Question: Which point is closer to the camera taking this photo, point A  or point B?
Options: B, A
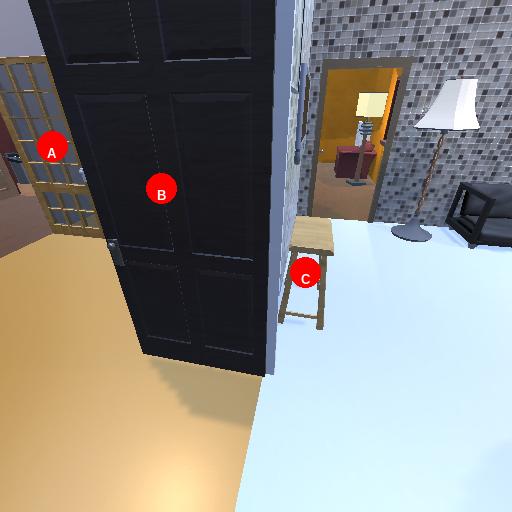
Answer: B